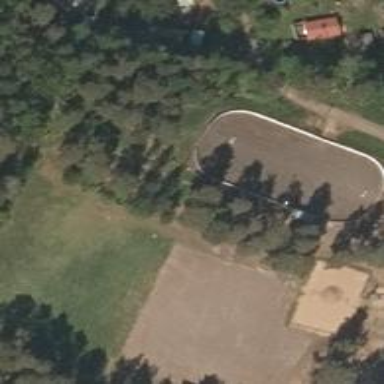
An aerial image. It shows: Disc golf hole.